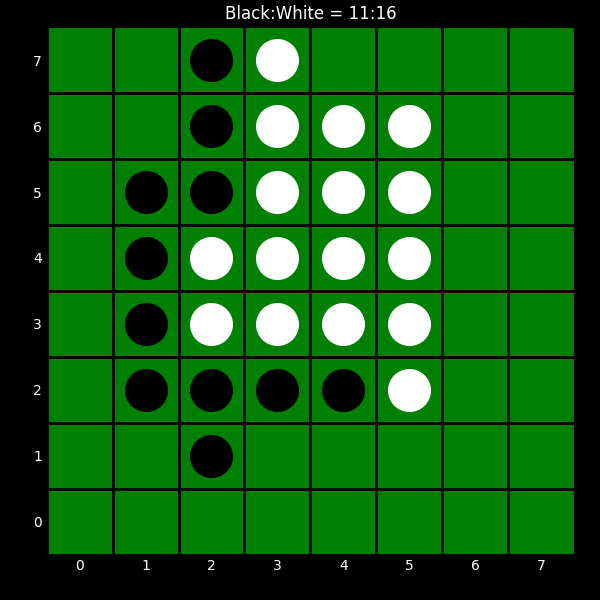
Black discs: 11
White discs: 16